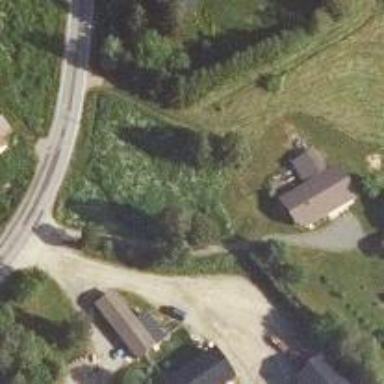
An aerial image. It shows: Driveway leading to service road.